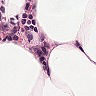
Metastatic tissue present: no